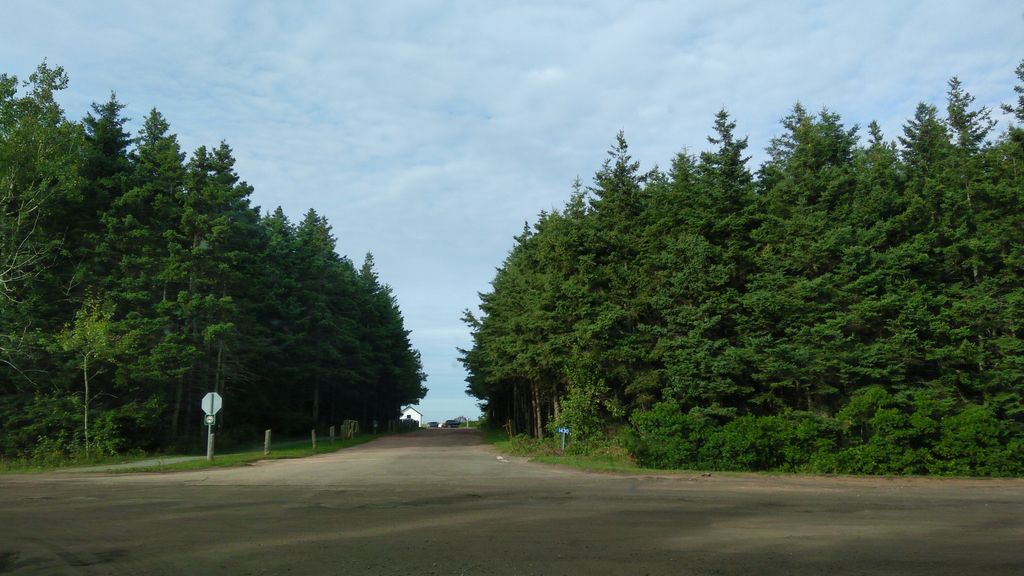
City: charlottetown